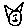
Label: cat